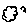
Label: cloud